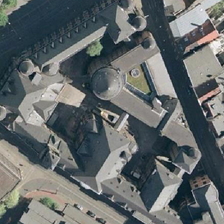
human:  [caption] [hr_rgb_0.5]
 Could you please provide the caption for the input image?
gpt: a church is surrounded by three roads shaped like a triangle .

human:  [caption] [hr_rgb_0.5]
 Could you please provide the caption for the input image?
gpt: a church is surrounded by three roads shaped like a triangle .

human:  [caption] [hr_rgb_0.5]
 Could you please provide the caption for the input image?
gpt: a church is surrounded by three roads shaped like a triangle .

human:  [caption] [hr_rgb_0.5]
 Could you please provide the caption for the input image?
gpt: a church is surrounded by three roads shaped like a triangle .

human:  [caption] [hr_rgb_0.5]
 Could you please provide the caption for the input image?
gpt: a church is surrounded by three roads shaped like a triangle .